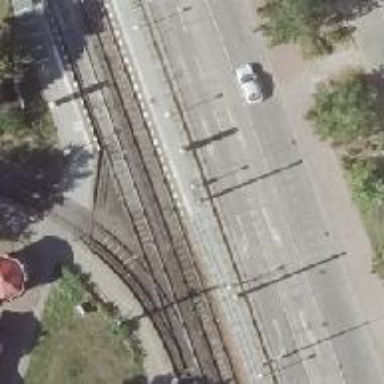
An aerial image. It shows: Platform for public transport with shelter. This railway platform is for trams.